Question: I am working with a list of items and I want to set a selected item id, then fetch the selected item using the id.
I am updating the state of a context using reducers which works, but when referencing the property of the state, it doesn't see the updated value.
'''
useEffect(() => {
setSelectedId(5);
getSelectedItem();
}, []);
'''
'''
const initialState = {
selectedId: 0,
};
const [state, dispatch] = useReducer(ItemReducer, initialState);
const setSelectedId = id => dispatch({ type: SET_SELECTED_ID, payload: id });
// HERE IT THINKS 'state.selectedId' IS 0
const getSelectedItem = async () => {
const selectedItem = await fetch(url + state.selectedId);
};
'''

The Chrome dev tools show the selected id property is updated to 5, but the getSelectedItem function sees 'selectedId' as 0 not 5.
This could be a simple issue and any help would be appreciated.
Thanks
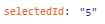
Answer: You could move 'getSelectedItem();' into its own useEffect that's dependent on the selectedItemId, that way it will only perform getSelectedItem once the value of selectedId is set.
'''
useEffect(() => {
if(selectedId) getSelectedItem();
}, [selectedId]);
'''